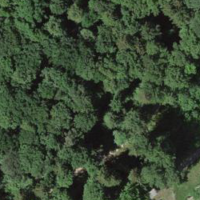
EUNIS habitat code: 44
Species observed at this site:
Calopteryx virgo